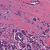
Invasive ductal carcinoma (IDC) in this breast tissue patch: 1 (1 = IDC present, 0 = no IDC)